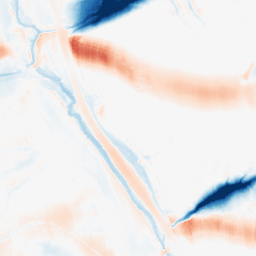
Category: morphological
Decomposition family: morphological_ellipse
Decomposition parameters: operation: average
width: 50
height: 20
Upsampling method: sinc_hamming
Upsampling parameters: scale: 4
kernel_size: 8
Upsampling scale: 4